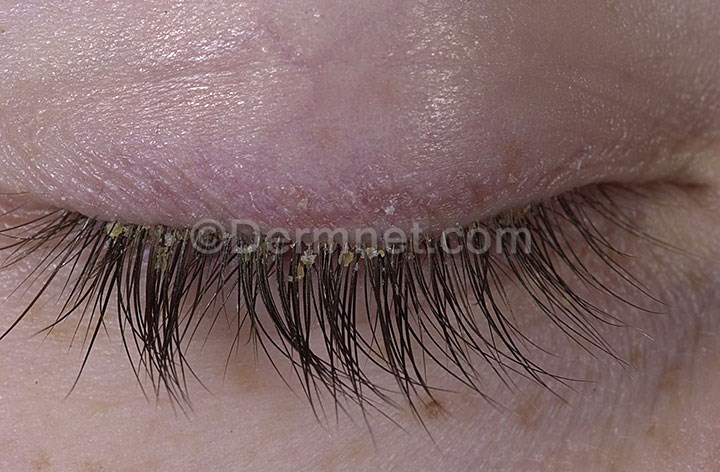
Disease: Psoriasis pictures Lichen Planus and related diseases